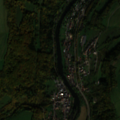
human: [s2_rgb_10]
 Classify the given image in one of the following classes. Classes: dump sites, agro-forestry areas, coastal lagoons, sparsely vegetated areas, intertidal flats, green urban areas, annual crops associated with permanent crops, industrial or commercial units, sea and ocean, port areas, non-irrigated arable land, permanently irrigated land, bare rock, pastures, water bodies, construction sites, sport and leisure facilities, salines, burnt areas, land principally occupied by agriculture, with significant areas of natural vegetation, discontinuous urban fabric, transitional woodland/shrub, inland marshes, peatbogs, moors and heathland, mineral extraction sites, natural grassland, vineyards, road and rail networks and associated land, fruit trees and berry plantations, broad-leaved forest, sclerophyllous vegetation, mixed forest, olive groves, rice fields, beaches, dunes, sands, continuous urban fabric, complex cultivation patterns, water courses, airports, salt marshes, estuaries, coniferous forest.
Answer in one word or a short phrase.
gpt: discontinuous urban fabric, non-irrigated arable land, vineyards, complex cultivation patterns, broad-leaved forest